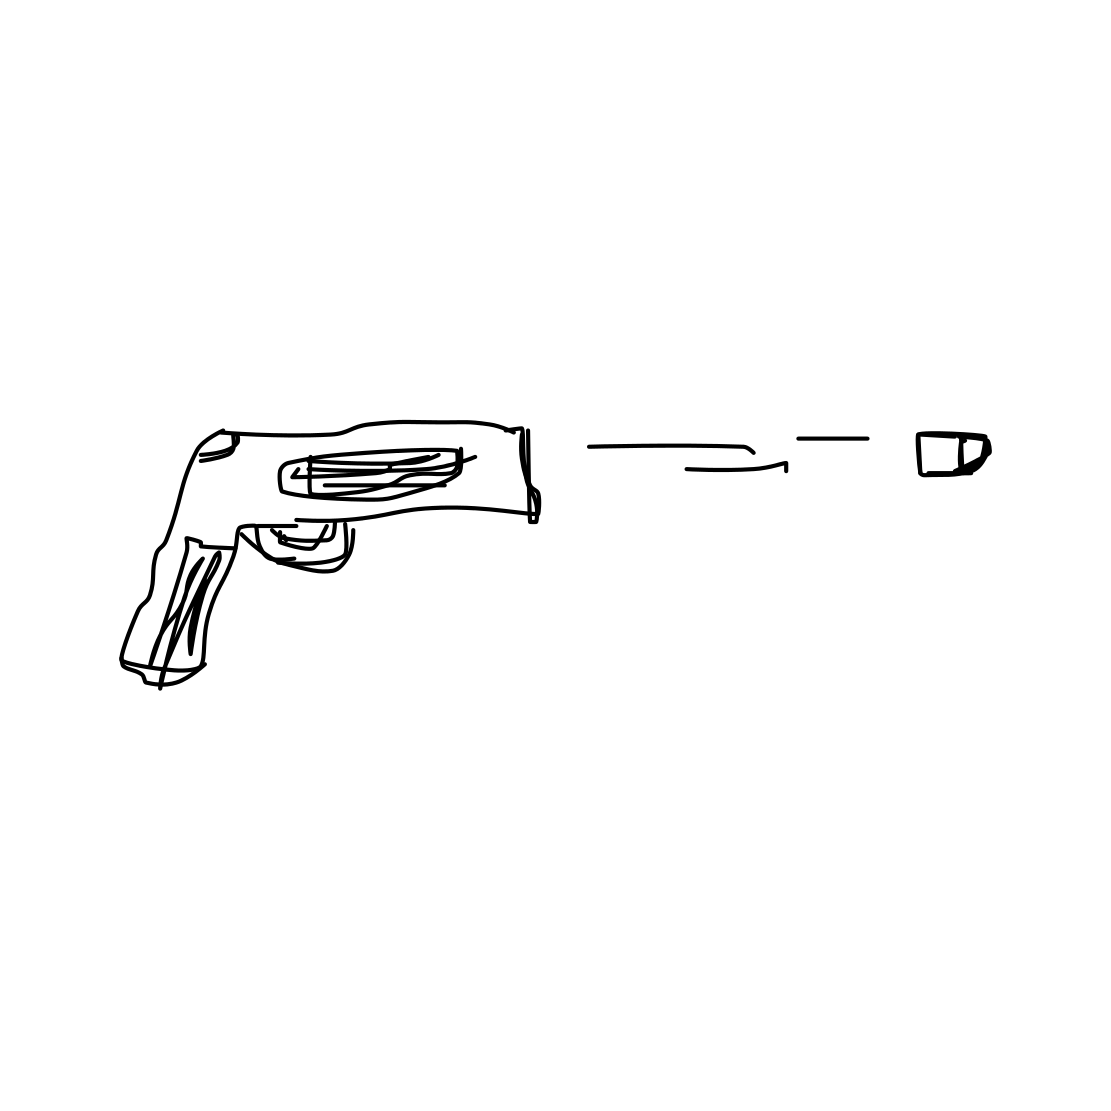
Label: revolver